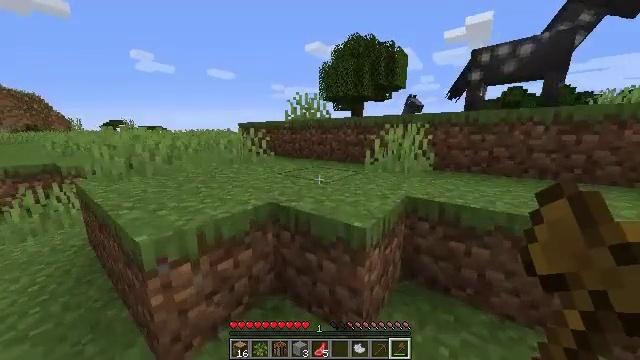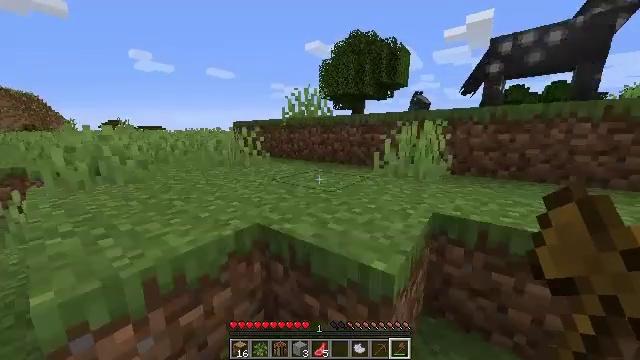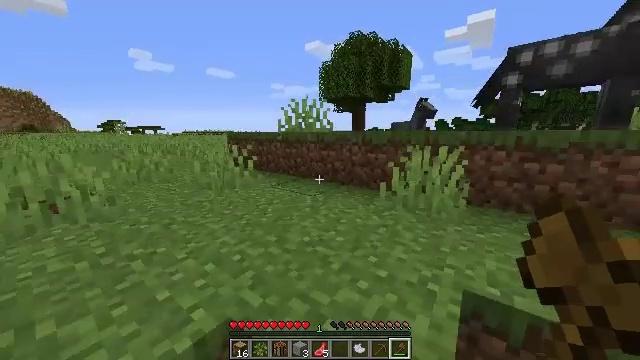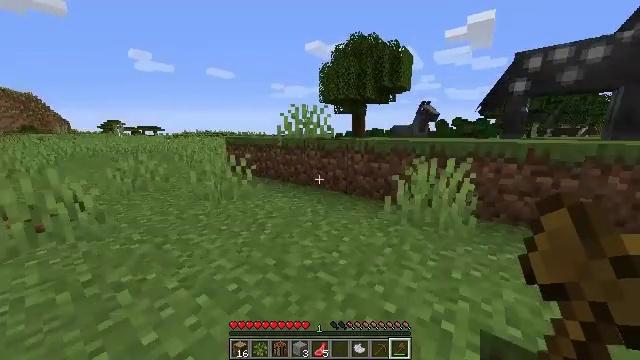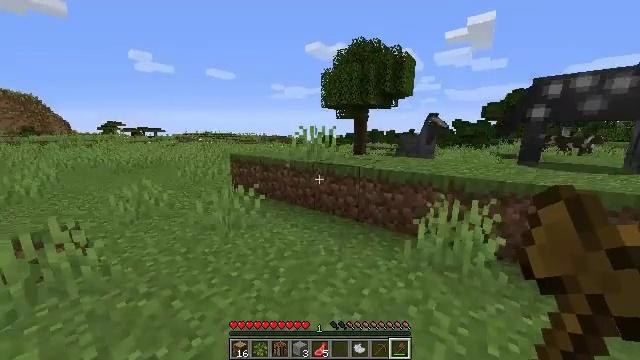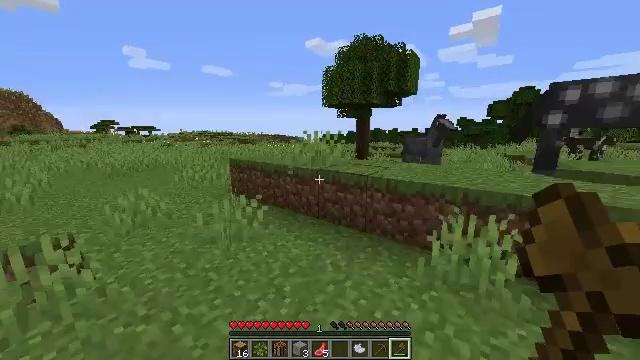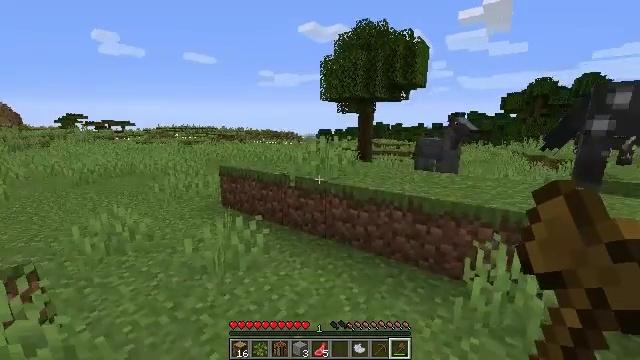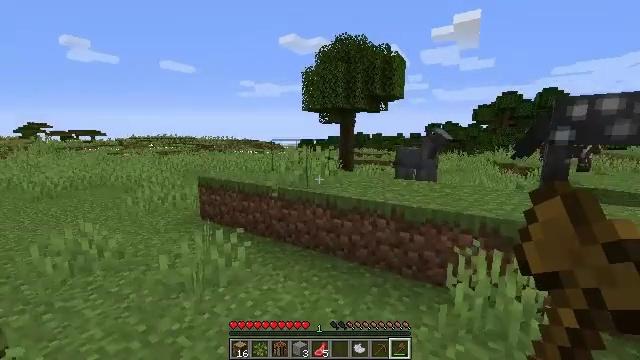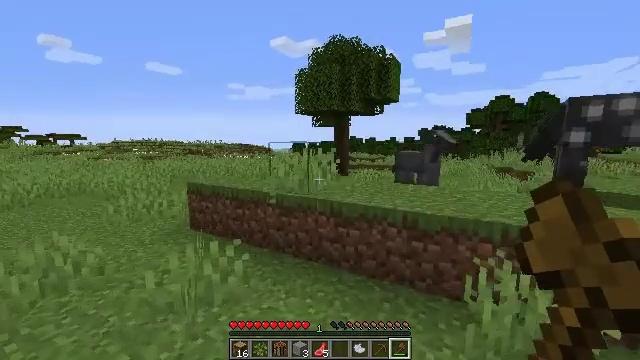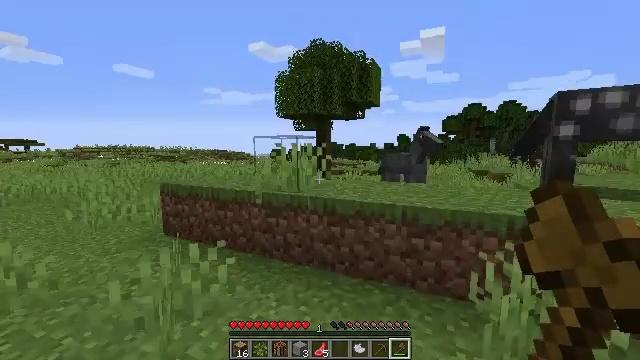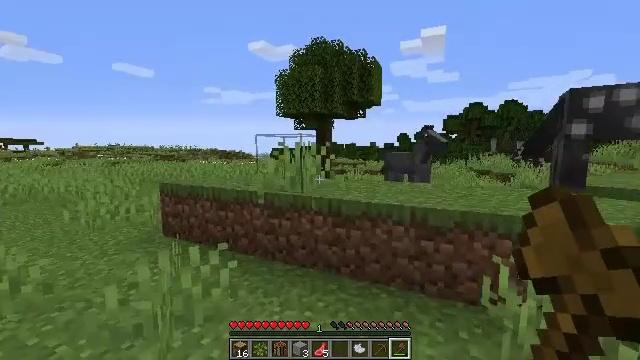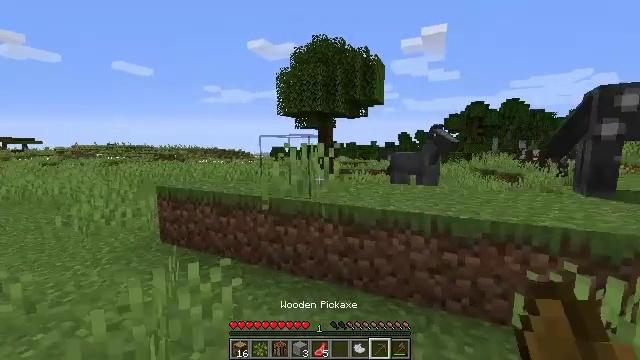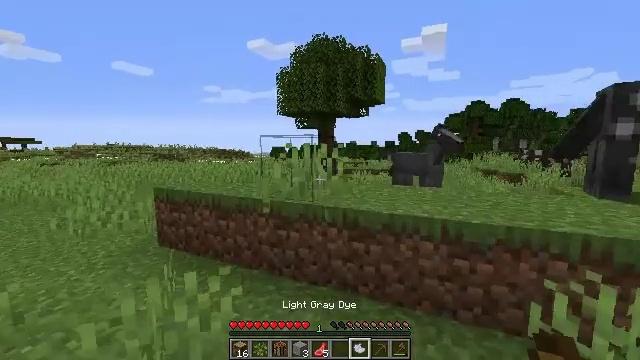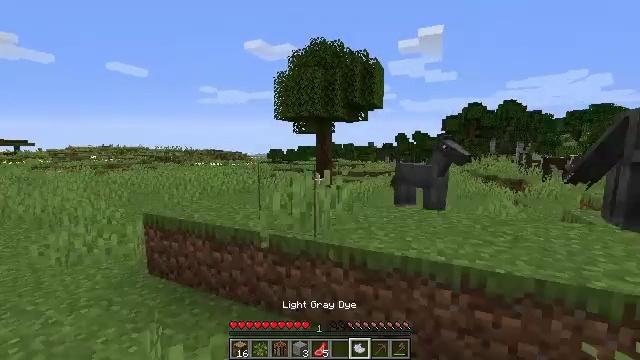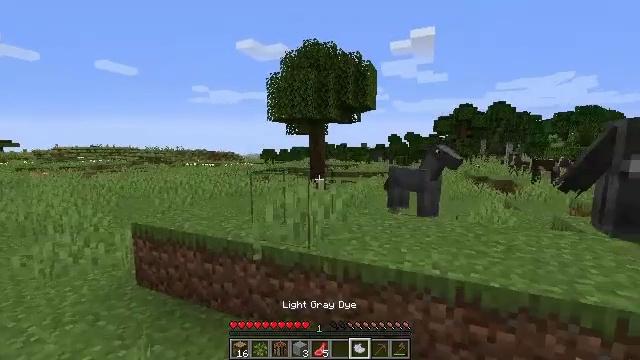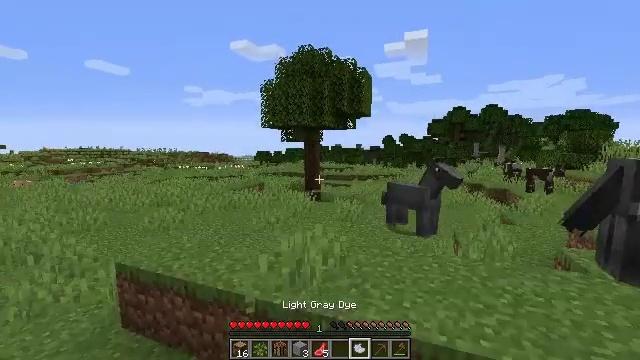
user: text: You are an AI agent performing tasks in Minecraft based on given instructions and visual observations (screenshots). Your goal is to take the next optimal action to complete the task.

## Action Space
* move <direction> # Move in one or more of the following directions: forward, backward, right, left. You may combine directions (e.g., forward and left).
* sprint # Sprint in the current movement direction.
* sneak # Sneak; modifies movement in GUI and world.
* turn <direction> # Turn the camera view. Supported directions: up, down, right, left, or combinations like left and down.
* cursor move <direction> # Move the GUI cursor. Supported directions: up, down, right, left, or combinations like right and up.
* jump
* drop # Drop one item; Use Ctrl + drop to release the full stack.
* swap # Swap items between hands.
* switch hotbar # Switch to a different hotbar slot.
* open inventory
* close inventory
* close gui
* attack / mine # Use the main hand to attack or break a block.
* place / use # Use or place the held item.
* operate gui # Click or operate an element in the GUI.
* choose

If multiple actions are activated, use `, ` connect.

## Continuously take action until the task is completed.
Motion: motion action
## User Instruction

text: Drop a light gray dye.
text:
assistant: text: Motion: move forward, jump
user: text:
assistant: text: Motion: move forward, jump
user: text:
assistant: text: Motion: move forward, jump
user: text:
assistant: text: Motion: move forward, jump
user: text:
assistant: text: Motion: move forward, jump
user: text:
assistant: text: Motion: move forward, turn right, jump
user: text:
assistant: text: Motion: move forward, turn right and up, jump
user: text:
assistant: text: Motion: move forward, turn right and up
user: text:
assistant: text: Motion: move forward, turn right and up
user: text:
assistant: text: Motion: move forward
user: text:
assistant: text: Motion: move forward
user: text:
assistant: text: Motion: move forward
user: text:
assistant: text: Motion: move forward, jump
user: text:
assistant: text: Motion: move forward, turn right, jump
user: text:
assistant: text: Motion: move forward, turn right, jump
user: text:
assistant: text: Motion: move forward, turn right, jump
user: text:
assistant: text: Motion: move forward, turn right and down
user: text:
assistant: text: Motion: move forward, turn right
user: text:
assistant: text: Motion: move forward, turn right
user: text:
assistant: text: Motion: move forward, turn right and down
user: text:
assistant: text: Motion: move forward, turn right and down
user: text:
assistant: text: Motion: move forward, turn right, jump
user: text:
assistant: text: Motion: move forward, jump
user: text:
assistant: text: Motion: move forward, turn right and down, jump
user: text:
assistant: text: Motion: move forward, jump
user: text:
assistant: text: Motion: move forward, turn right, jump
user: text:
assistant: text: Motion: move forward, turn right and down, jump
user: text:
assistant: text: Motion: move forward, turn right, jump
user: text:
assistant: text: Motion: move forward, turn right
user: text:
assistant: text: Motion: move forward, turn right